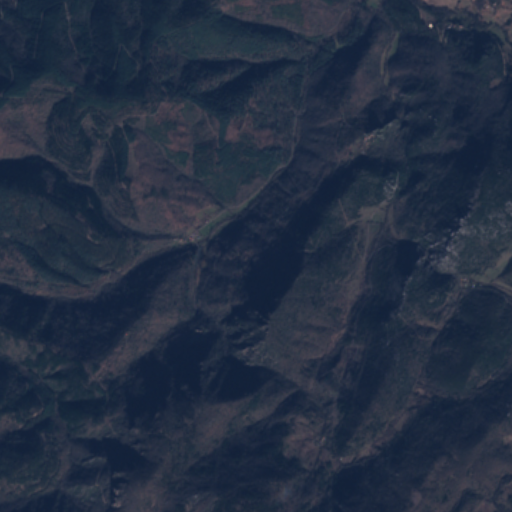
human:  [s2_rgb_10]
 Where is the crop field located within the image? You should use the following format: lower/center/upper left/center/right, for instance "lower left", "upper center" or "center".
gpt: The crop field is located in the upper left of the image.
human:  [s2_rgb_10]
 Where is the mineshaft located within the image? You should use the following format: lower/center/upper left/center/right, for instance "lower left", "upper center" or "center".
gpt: The mineshaft is located in the lower center of the image.
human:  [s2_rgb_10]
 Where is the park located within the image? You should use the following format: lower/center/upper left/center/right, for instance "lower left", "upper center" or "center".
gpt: The park is located in the upper right of the image.
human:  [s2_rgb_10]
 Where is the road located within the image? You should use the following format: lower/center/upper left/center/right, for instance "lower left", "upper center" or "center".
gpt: There is no road in the image.